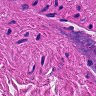
Metastatic tissue present: no